Field crop: maize
Growth stage: 1
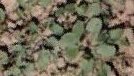
Species: convolvulus